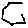
Label: hexagon